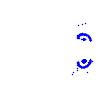
Particle: electron